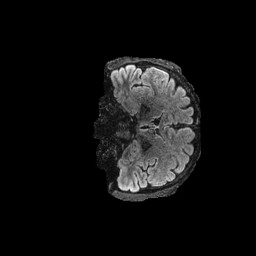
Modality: FLAIR
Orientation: coronal
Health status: ill
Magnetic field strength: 3 T